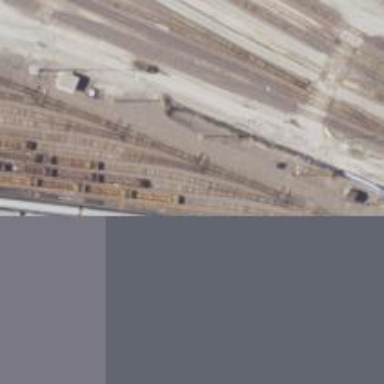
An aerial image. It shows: Railway yard in service.